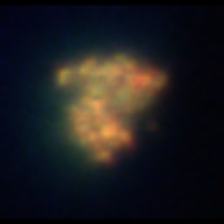
Taxon: Unknown_detritus
Group: Unknown